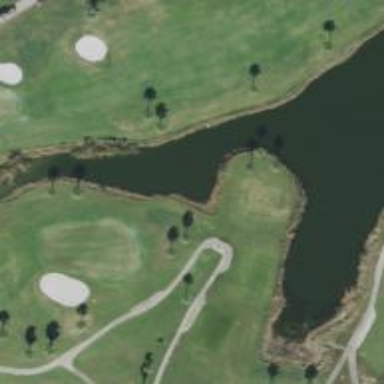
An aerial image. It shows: Path used for both walking and golf.